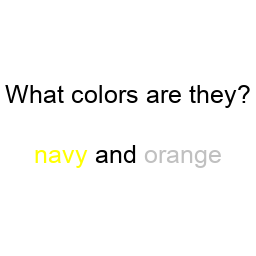
Color: yellow, silver
Color name shown: navy, orange
Background color: white
Question text color: black